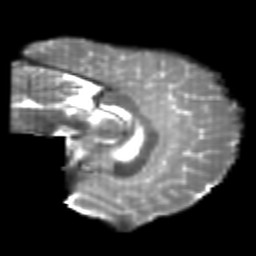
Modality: T2w
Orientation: sagittal
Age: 22
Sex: female
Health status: healthy
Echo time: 0.074 s